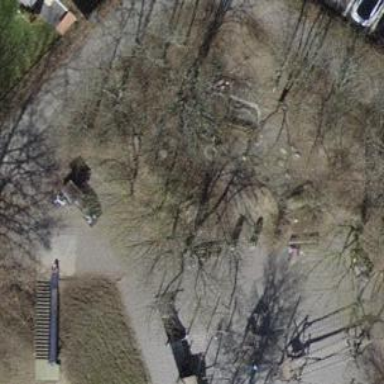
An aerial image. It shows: Outdoor public bookcase.